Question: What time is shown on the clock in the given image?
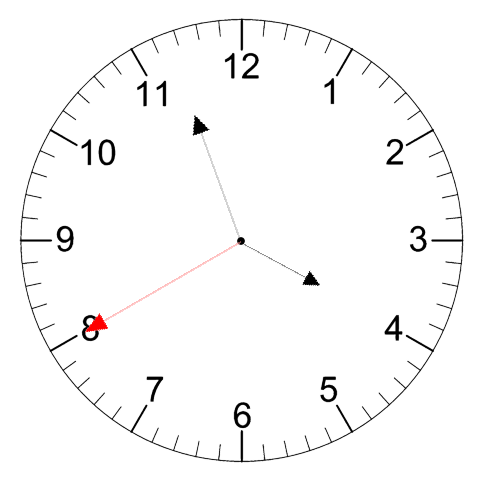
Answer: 03:56:40